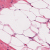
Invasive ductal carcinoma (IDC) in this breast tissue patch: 0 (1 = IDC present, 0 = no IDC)